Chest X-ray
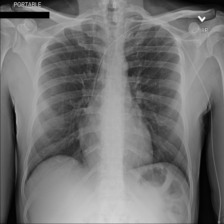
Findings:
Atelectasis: negative
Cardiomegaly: negative
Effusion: negative
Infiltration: negative
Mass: negative
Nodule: negative
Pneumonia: negative
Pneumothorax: negative
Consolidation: negative
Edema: negative
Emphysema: negative
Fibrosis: negative
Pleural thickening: negative
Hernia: negative